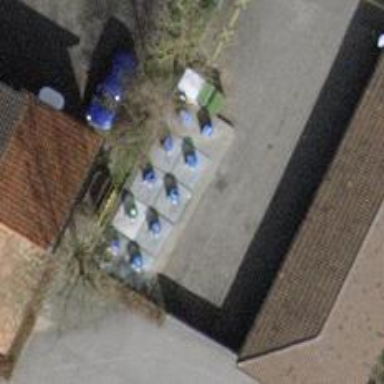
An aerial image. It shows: Recycling facility.